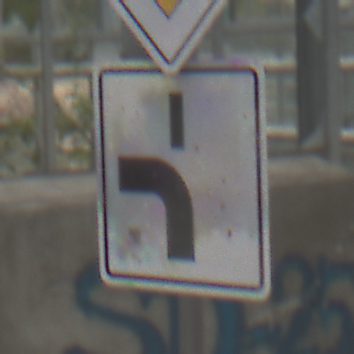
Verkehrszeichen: VerlaufVorfahrtsstrasse5
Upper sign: Vorfahrtsstrasse
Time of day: Midday
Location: Roofed (Special)
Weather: Overcast
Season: NotSpecified
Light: Natural